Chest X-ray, AP view. Patient: 23 years old, sex M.
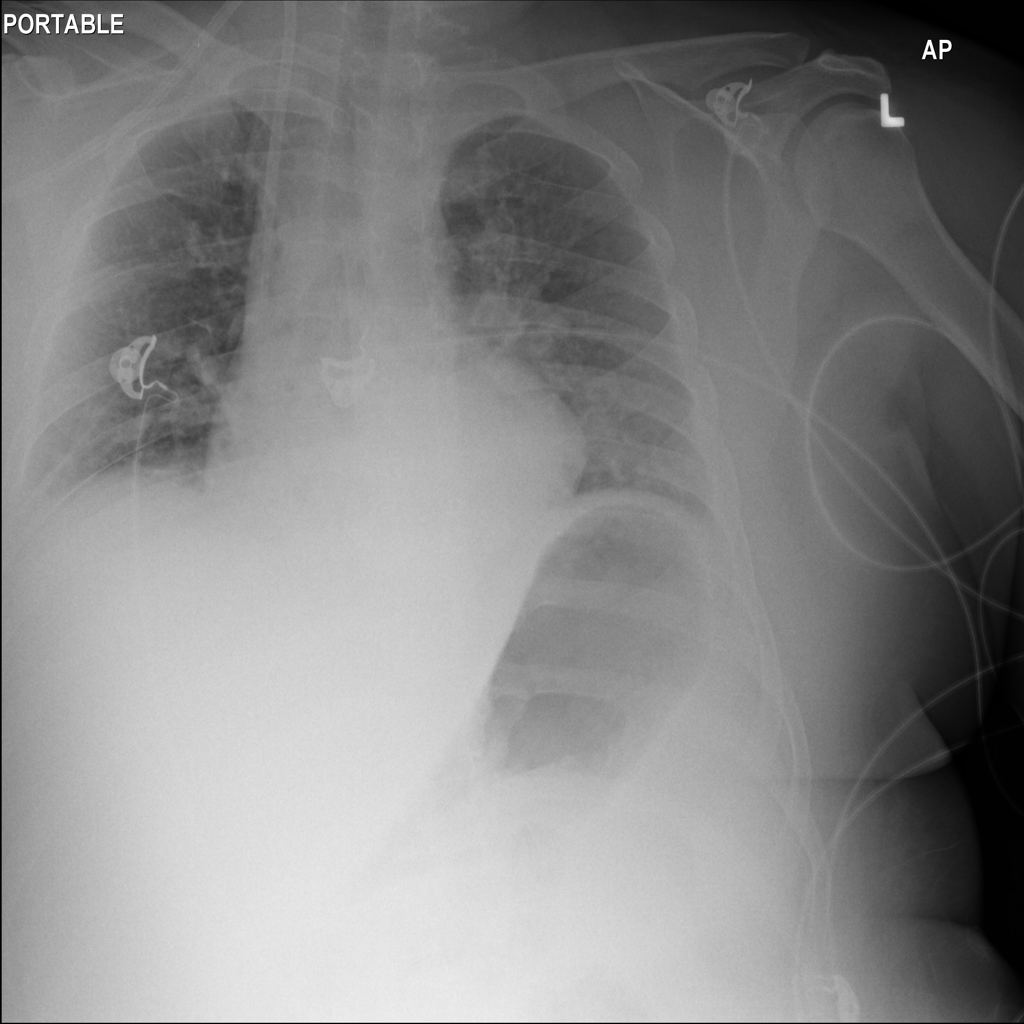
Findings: No Finding